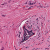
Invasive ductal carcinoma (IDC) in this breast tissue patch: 0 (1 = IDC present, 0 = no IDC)